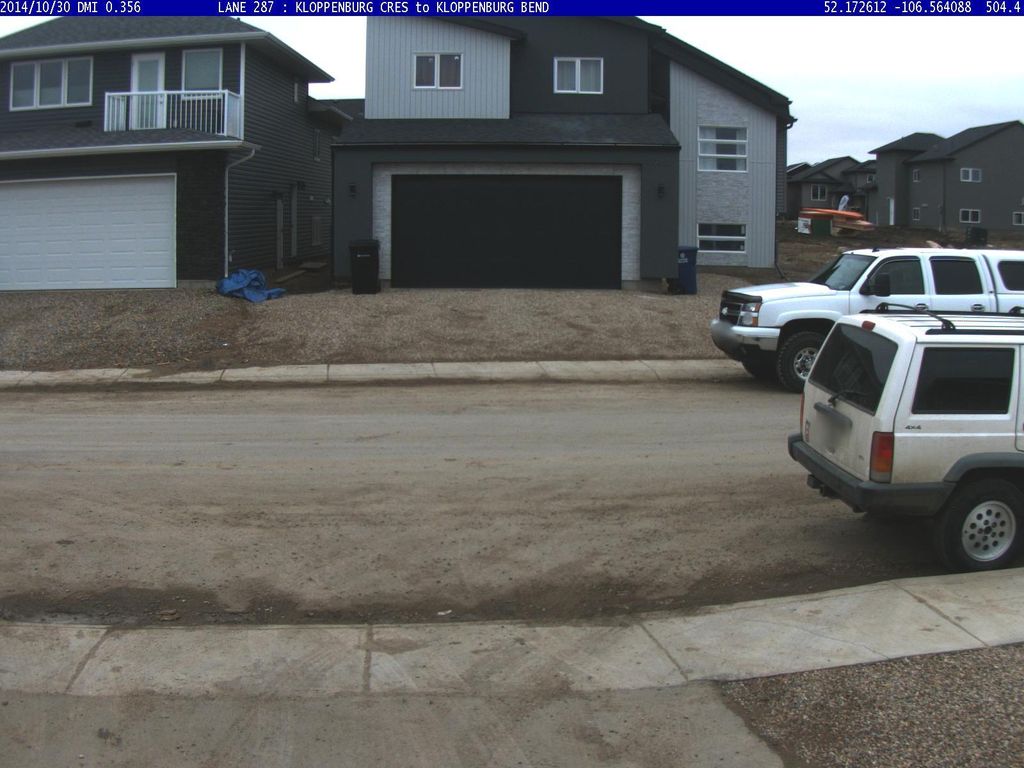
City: saskatoon